Question: Using the <URL> .
Right now the sub menus display in a row (which does eventually wrap to a 2nd row). I'm using the "nvidia" theme.

How do I make submenus vertical? I want the items in the sub menu to stack vertically on top of one another.
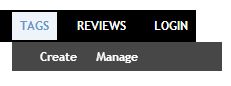
Answer: This is a css issue. The inner '<ul>' should have the style: 'width : 100%' which comes from , but it is being overridden by where it is specified as: 'width: 170px'. So you can change that value back to '100%' by adding it in your own custom css file.
:
'''
ul.dropdown ul {
visibility: hidden;
position: absolute;
top: 100%;
left: 0;
z-index: 598;
width: 100%;
}
'''
:
'''
ul.dropdown ul {
width: 170px;
background-color: #333;
color: #fff;
font-size: 11px;
text-transform: none;
filter: alpha(opacity=90);
-moz-opacity: .9;
KhtmlOpacity: .9;
opacity: .9;
}
'''
:
'''
ul.dropdown ul{
width:100% !important;
}
'''